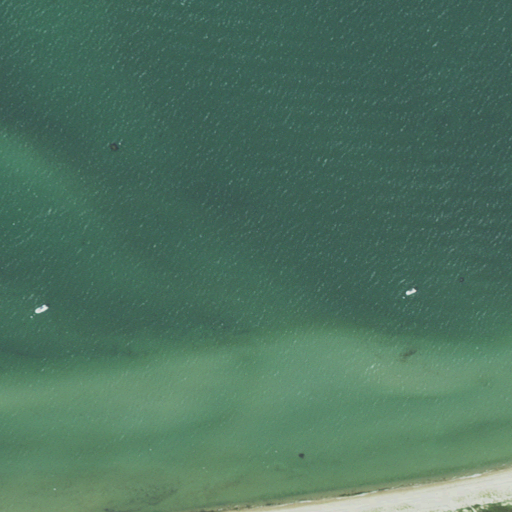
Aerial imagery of island in Massachusetts named Whale Rock containing open water, barren land, and herbaceous wetlands